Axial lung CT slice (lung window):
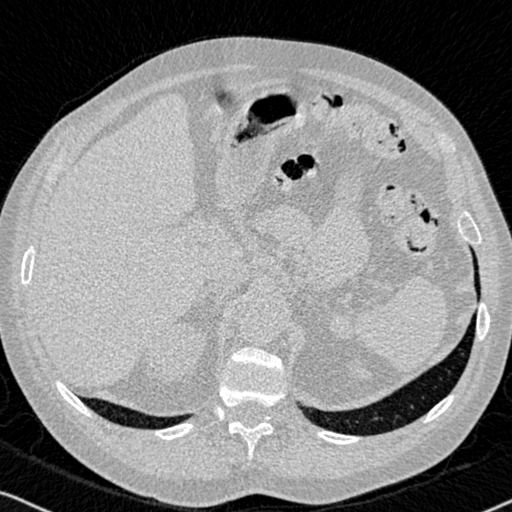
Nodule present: no